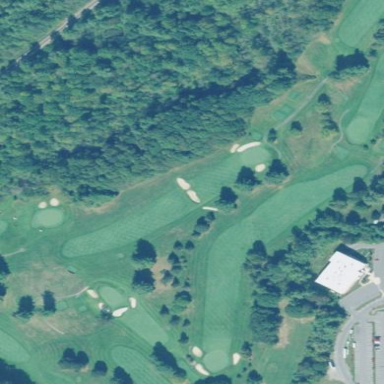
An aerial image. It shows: Golf course surrounded by greenery.